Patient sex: M
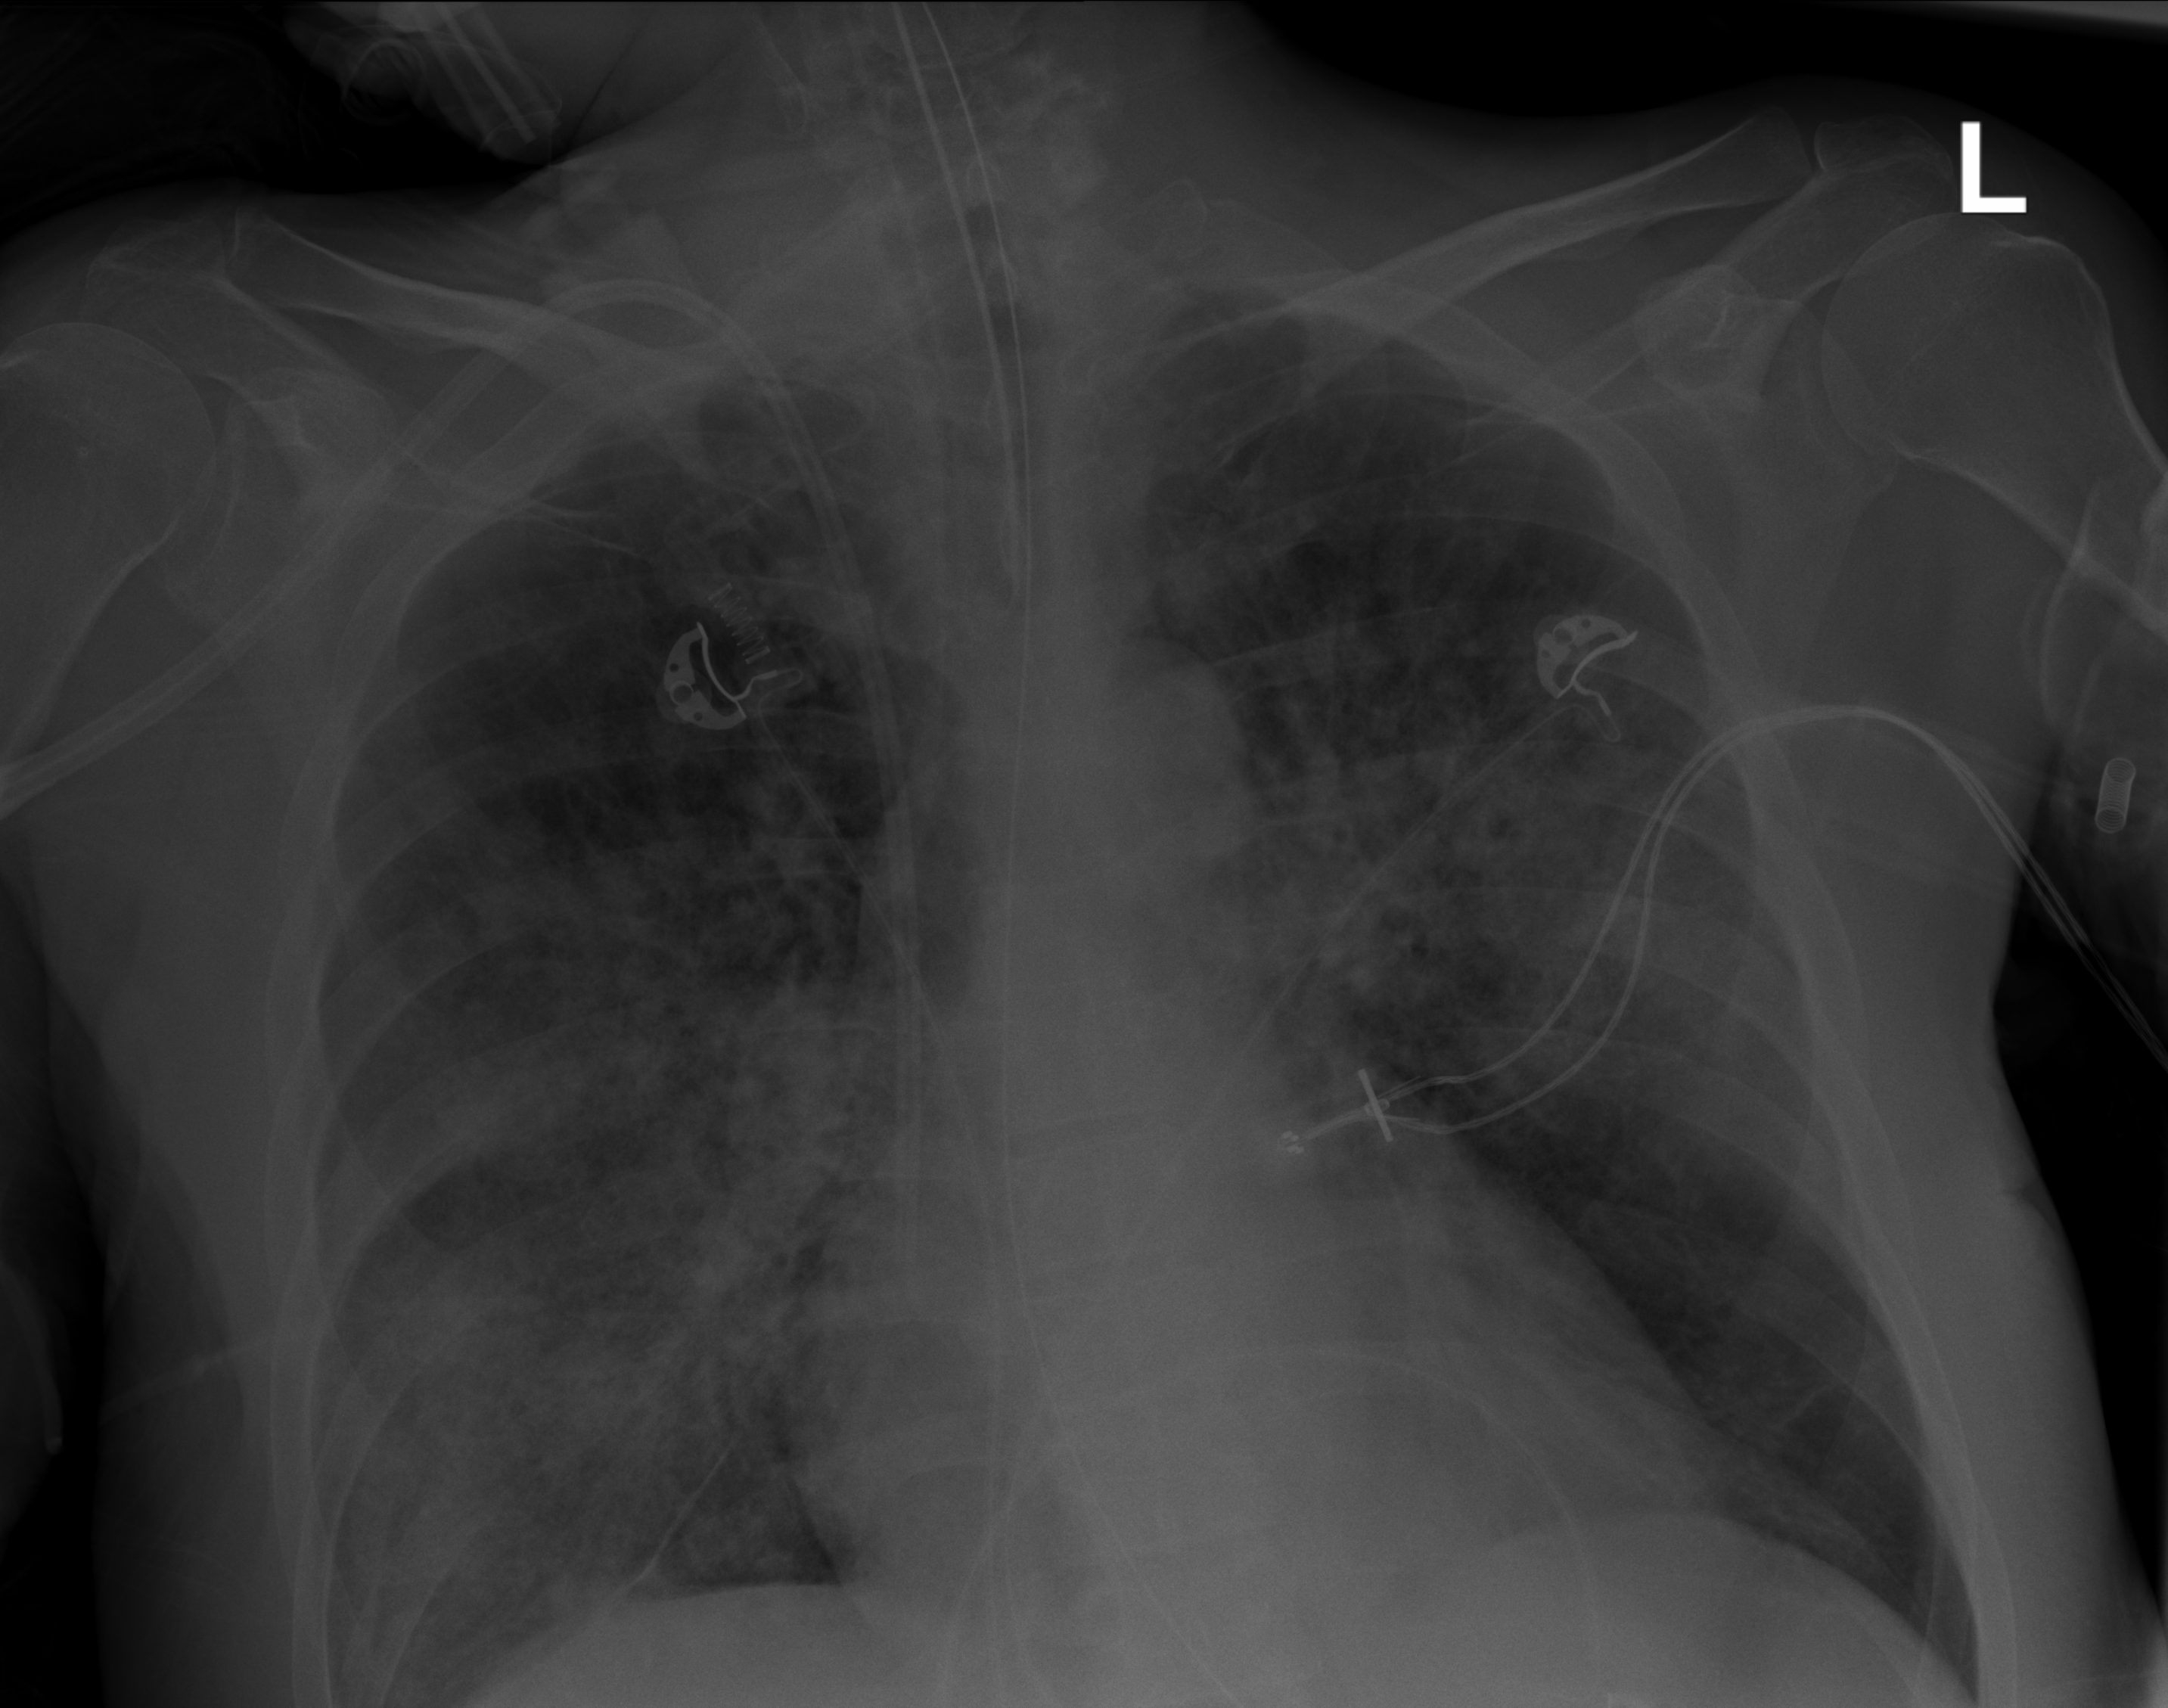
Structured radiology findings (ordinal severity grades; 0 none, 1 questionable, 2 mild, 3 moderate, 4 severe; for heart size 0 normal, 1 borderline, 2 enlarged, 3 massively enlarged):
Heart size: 1
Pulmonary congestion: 2
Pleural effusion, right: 0
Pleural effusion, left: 0
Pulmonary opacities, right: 3
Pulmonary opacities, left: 3
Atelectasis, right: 2
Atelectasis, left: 2